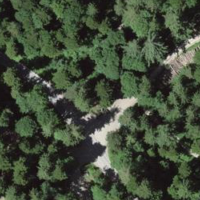
EUNIS habitat code: 44
Species observed at this site:
Impatiens parviflora